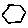
Label: hexagon